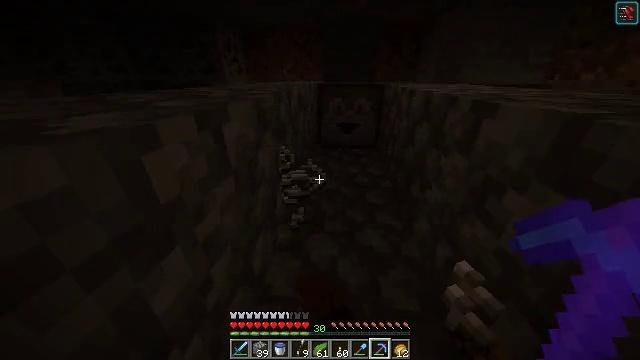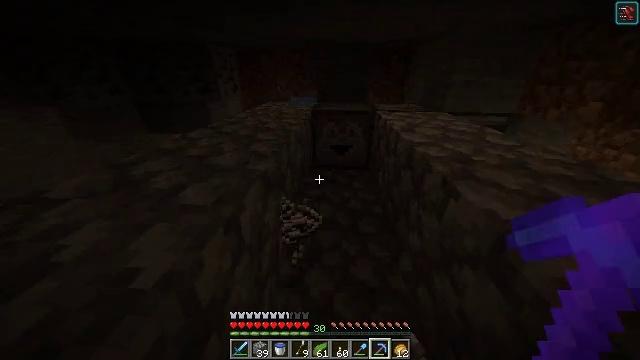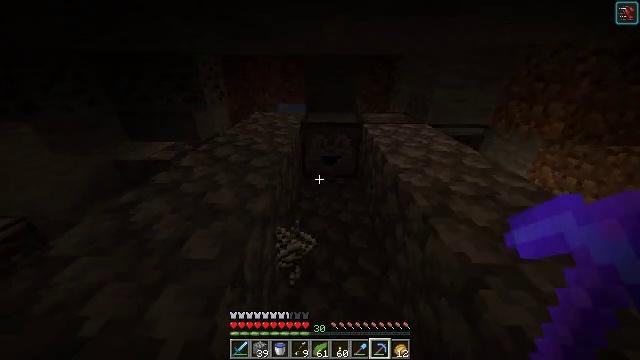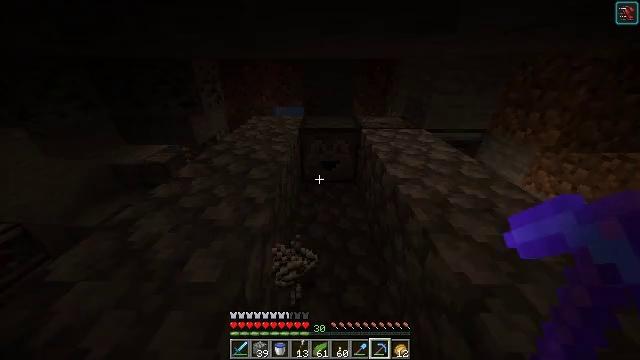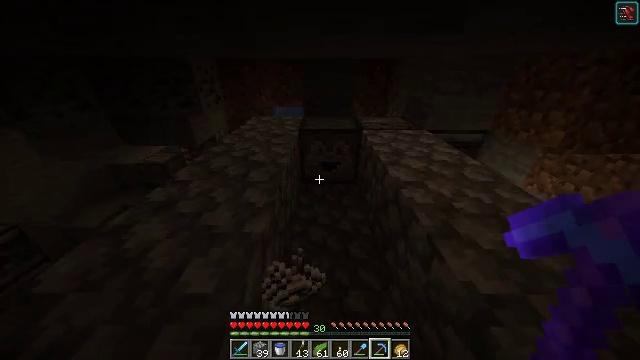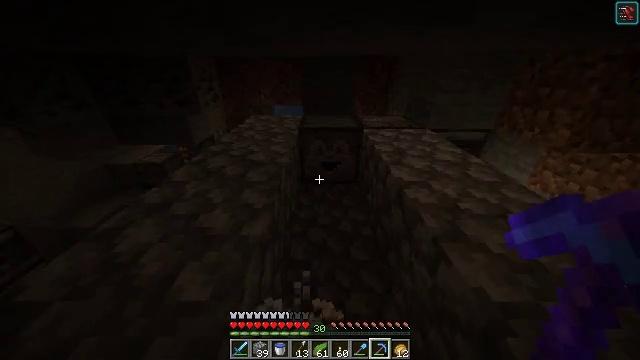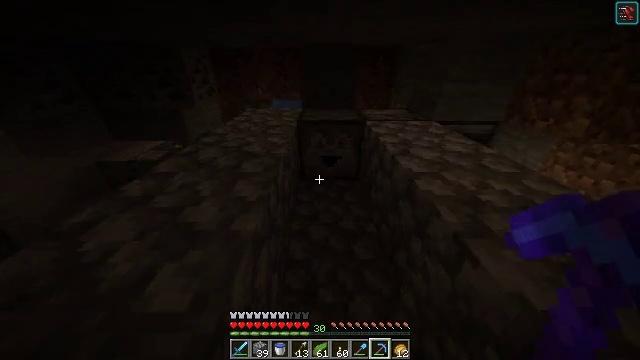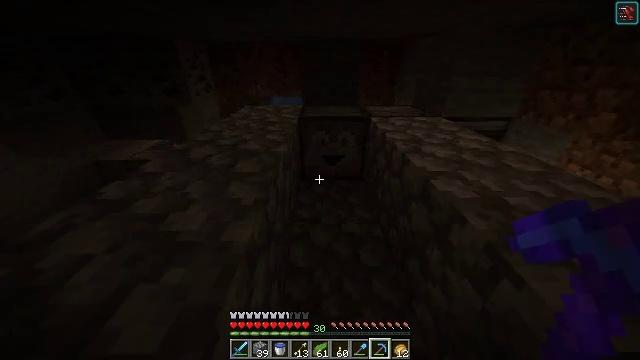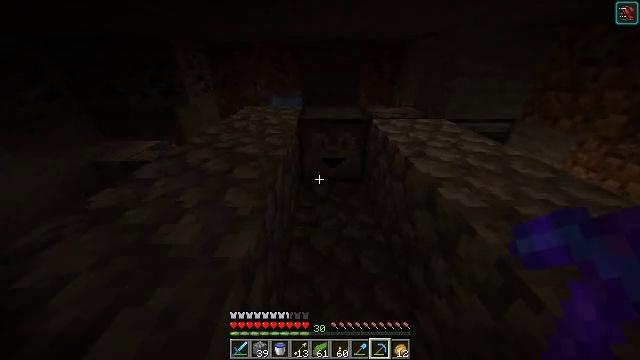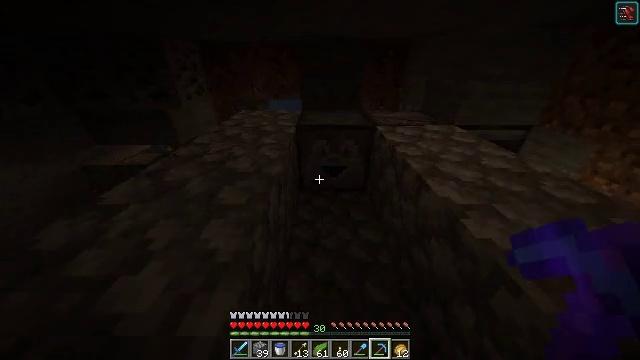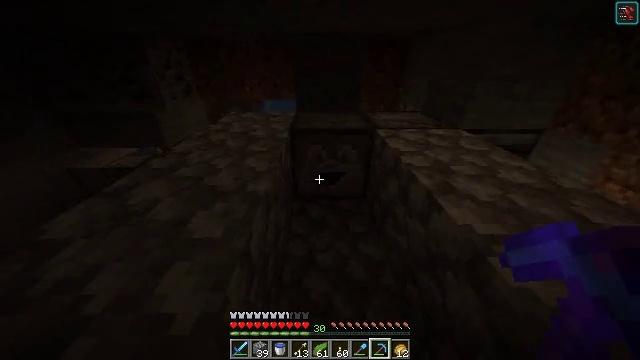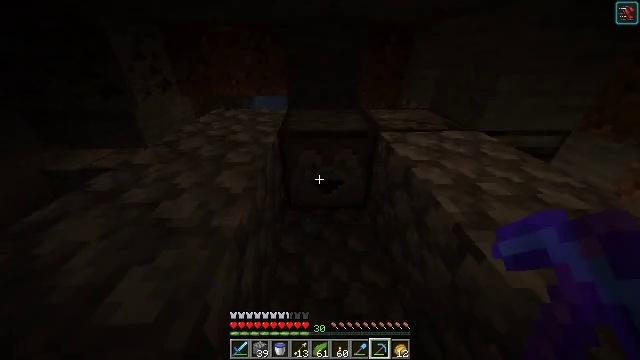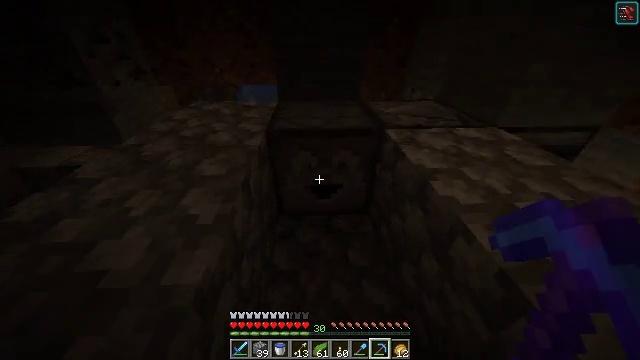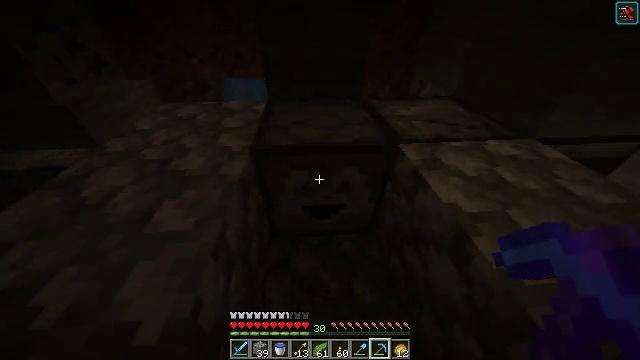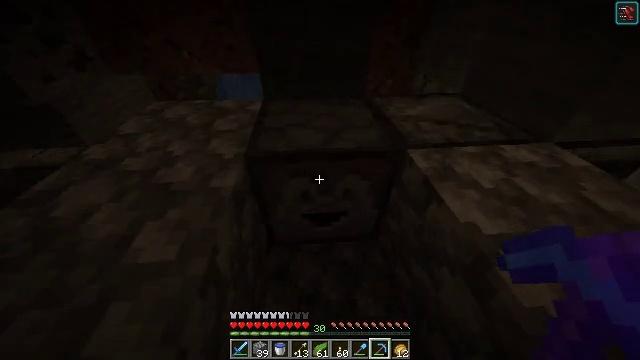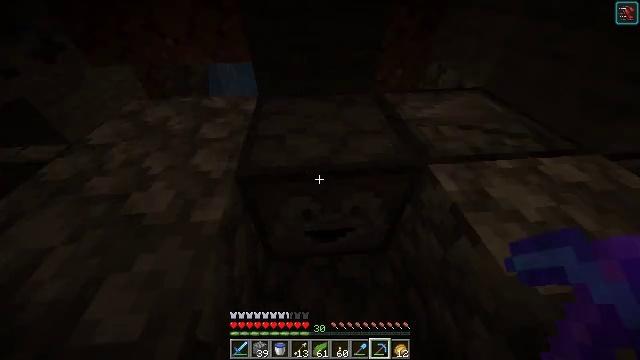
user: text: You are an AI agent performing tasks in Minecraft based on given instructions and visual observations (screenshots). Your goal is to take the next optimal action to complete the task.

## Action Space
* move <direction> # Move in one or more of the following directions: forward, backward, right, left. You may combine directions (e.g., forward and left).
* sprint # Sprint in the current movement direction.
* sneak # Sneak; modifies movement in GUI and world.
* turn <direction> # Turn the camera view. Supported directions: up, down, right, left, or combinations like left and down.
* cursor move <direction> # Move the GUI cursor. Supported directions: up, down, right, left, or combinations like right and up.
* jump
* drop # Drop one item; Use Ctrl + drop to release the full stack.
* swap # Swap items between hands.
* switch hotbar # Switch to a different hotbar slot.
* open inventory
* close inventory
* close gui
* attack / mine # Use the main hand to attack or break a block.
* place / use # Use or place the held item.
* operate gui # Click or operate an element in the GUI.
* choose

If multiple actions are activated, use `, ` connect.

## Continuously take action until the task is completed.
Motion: motion action
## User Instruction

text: Gather the dropper into your inventory.
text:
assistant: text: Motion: move forward, turn right, jump
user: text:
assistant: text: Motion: move forward, turn right and down
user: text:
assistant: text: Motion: move forward
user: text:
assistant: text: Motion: move forward
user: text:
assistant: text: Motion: move forward
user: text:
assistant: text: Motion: move forward
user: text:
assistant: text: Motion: move forward
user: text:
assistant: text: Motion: move forward
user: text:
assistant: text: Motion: move forward
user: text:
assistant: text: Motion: move forward
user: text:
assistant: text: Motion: move forward, turn right and down
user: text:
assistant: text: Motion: move forward, turn right and down
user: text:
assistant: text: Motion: move forward, turn right and down
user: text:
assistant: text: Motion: move forward, turn down
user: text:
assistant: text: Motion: move forward, turn down
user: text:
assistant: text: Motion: move forward, turn down
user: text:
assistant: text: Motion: turn down
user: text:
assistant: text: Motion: turn down
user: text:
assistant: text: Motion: turn down
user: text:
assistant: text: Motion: no_op
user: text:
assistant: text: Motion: no_op
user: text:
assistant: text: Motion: attack / mine
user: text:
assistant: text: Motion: attack / mine
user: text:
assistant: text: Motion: attack / mine
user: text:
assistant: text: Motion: attack / mine
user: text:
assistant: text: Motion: attack / mine
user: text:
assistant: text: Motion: no_op
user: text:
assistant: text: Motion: no_op
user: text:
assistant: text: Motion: no_op
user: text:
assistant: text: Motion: no_op